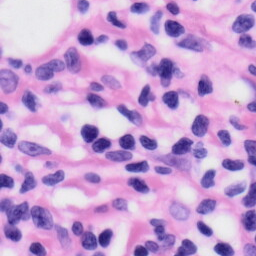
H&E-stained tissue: Skin